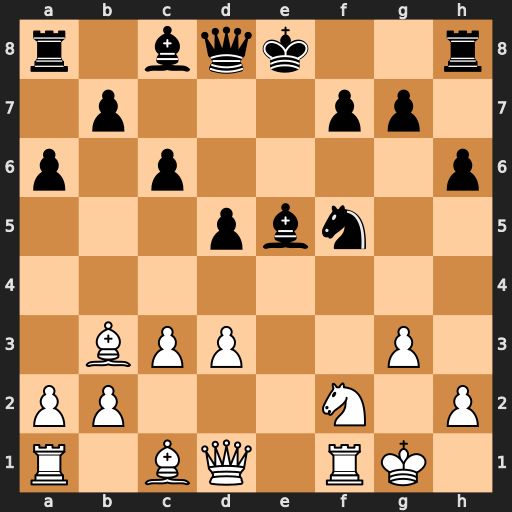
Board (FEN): r1bqk2r/1p3pp1/p1p4p/3pbn2/8/1BPP2P1/PP3N1P/R1BQ1RK1
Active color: w
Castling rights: kq
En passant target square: -
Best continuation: Re1 O-O Rxe5